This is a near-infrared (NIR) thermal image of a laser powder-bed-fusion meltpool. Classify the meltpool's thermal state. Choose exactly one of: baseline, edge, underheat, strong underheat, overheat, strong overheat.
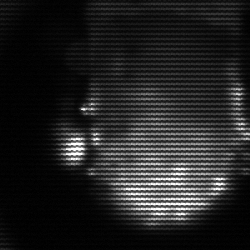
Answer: baseline